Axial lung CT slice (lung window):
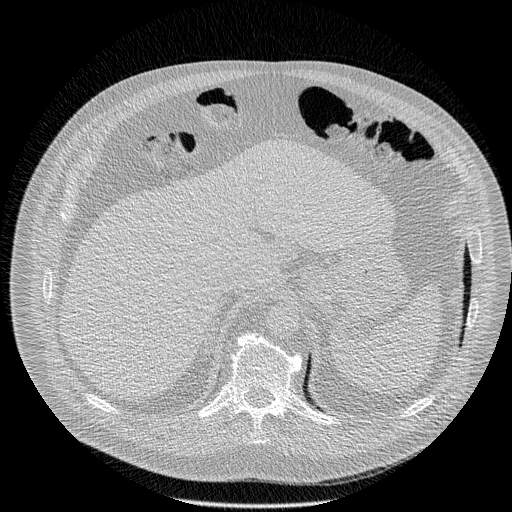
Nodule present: no